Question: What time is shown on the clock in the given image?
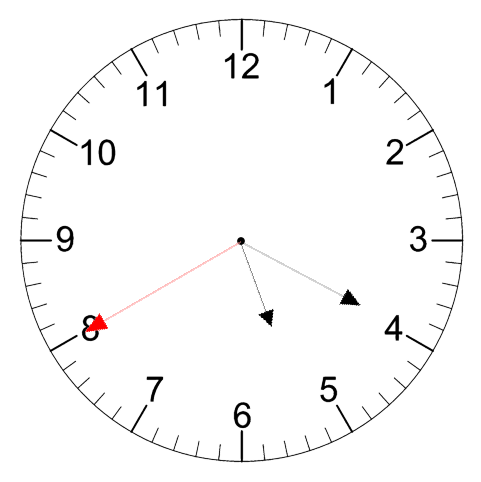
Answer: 05:19:40